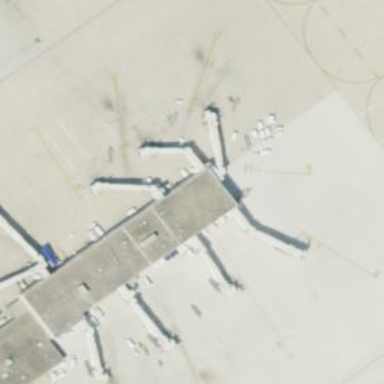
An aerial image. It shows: Airport gate.